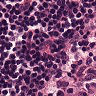
Metastatic tissue present: no